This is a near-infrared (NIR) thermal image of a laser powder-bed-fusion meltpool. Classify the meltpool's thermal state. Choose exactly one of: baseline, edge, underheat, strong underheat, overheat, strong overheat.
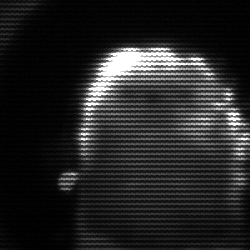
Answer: baseline